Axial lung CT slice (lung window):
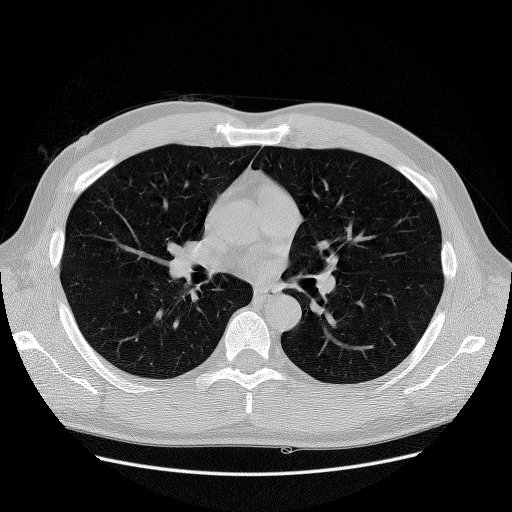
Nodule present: no